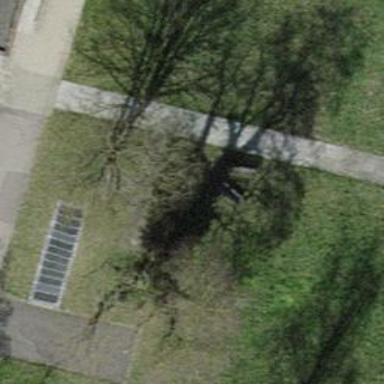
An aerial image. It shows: Brown bench.